Question: When I tried press the 'CTRL+D+E' keys combination, I typed a wrong combination that turns my code in VS in this:

what's the purpose of this characters and how do I remove them?
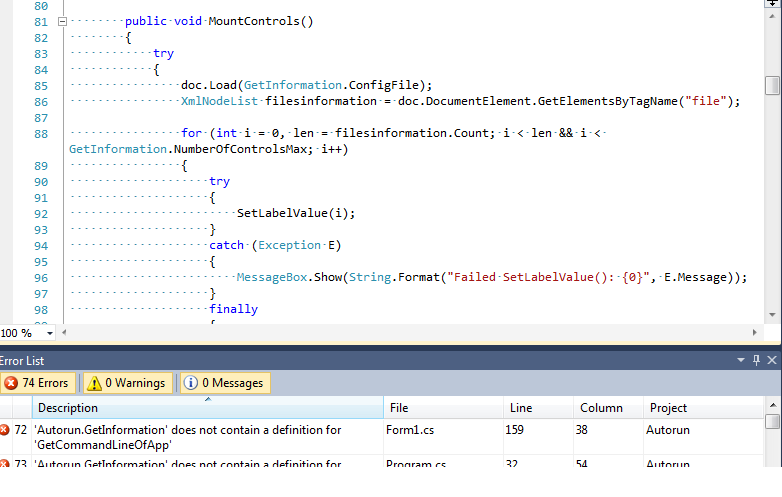
Answer: Those are space charactes.
You pressed + , (Edit, Advanced, Show White Space)